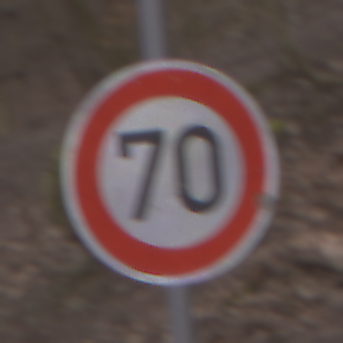
Verkehrszeichen: Geschwindigkeit70
Umgebung: Outdoor, Nature
Tageszeit: MorningAfternoon
Wetter: Overcast
Licht: Natural
Jahreszeit: Autumn
Kontrast: LowContrast